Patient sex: M
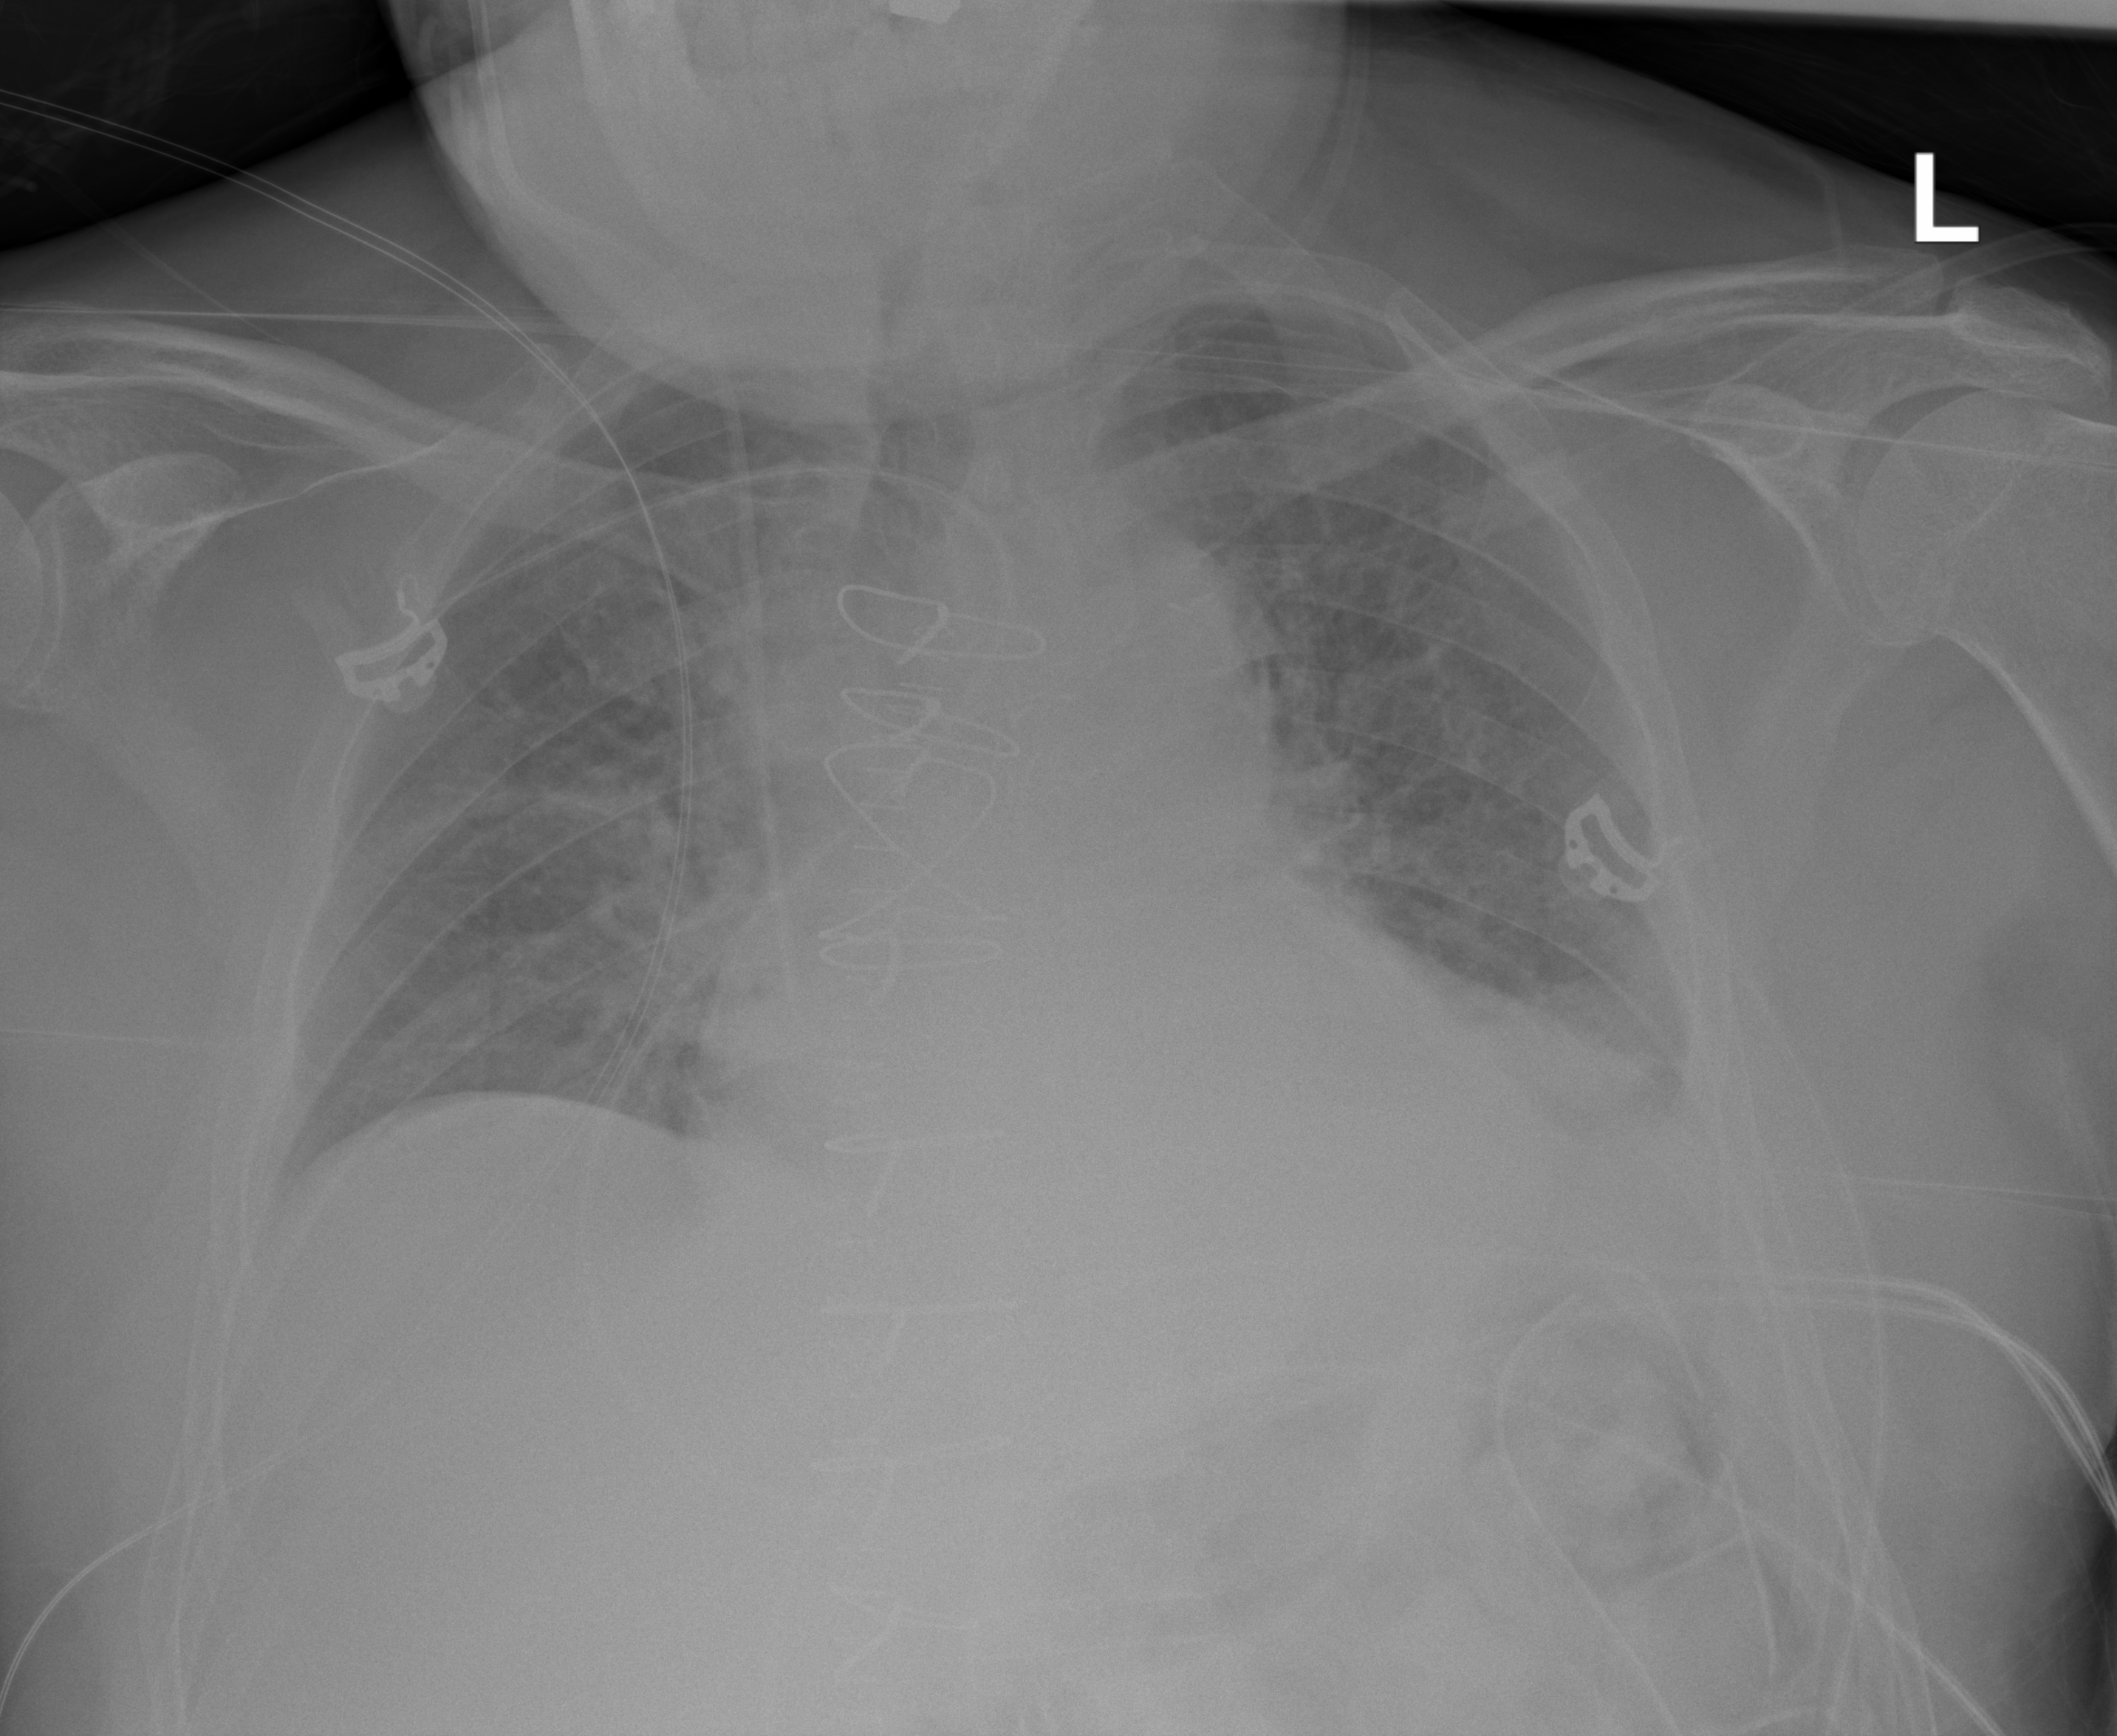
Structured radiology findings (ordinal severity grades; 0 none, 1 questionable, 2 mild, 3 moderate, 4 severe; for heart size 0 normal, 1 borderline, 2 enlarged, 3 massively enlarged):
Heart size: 2
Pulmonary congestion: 2
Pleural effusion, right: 0
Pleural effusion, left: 2
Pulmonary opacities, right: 2
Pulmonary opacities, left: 2
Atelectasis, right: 0
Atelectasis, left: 2